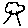
Label: tree